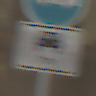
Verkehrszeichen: MehrfachbesetzePersonenkraftwagenFrei
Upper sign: Busssonderstreifen
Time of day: Midday
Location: Roofed (Beach)
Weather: Overcast
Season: NotSpecified
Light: Natural